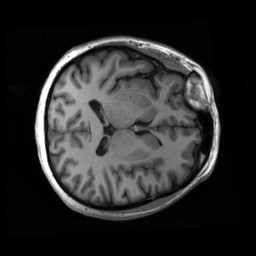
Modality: T1w
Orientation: axial
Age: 28
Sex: female
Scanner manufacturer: siemens
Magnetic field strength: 3 T
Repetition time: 2.53 s
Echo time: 0.00267 s